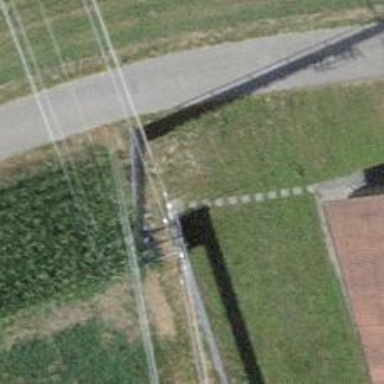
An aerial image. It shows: Flagpole structure.